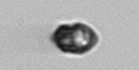
Label: Dinophyceae